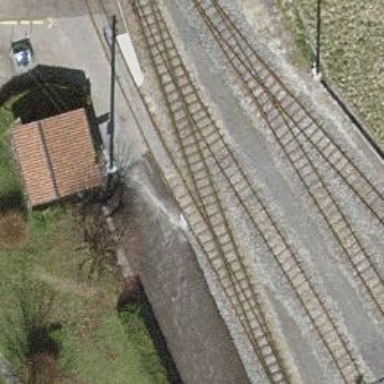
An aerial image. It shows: Narrow-gauge railway track with 1 electrified contact line.